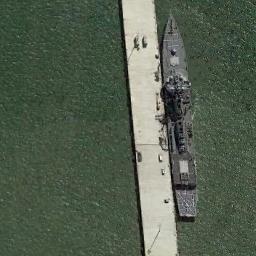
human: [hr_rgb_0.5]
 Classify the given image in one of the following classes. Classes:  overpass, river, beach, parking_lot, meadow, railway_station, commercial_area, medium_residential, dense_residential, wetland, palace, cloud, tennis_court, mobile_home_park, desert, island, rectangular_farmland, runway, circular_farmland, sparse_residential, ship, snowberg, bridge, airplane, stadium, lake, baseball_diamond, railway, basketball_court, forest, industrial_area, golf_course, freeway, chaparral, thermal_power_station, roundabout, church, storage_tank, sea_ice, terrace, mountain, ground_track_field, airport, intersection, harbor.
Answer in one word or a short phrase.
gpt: ship